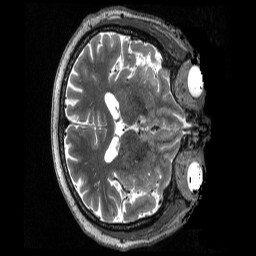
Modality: T2w
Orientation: axial
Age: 70
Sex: male
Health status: healthy
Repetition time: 3.2 s
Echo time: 0.563 s